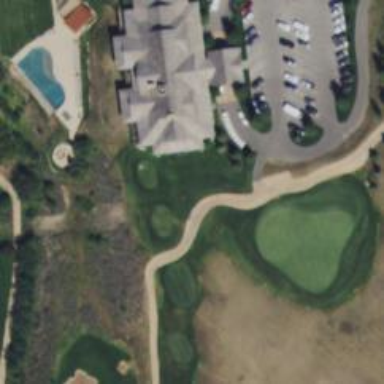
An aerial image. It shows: Path designated for golf carts.